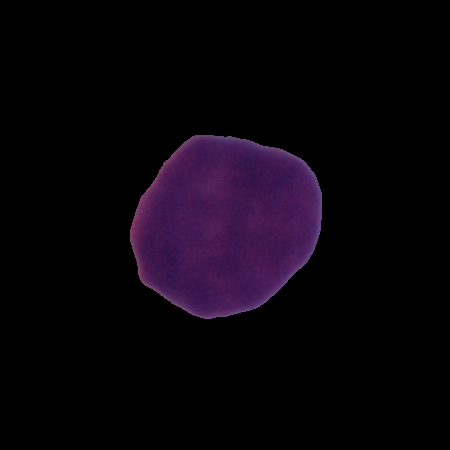
Label: cancer